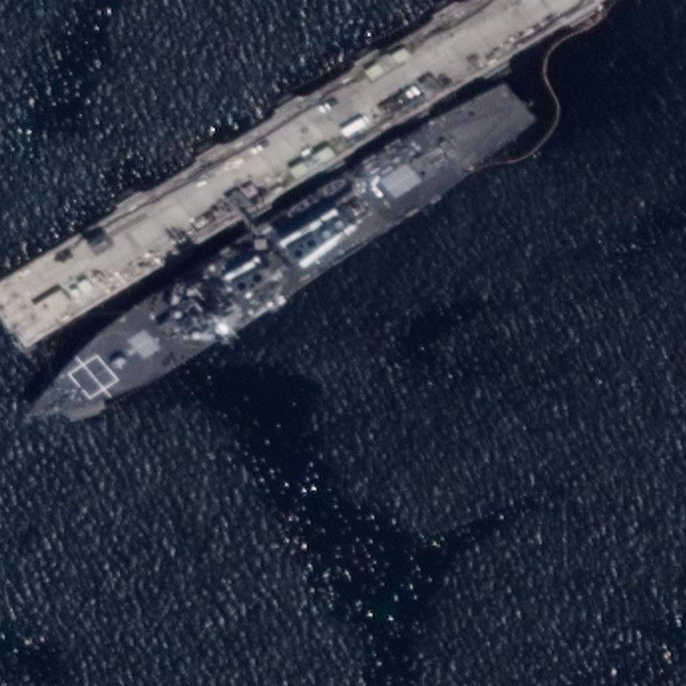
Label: Arleigh_Burke-class_destroyer